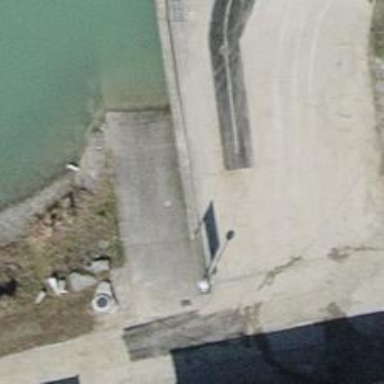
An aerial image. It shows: Slipway on leisure land.